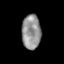
Tissue: skin
Cell type: Epithelial cells
Senescence score: 0.8603
Nuclear area (px): 643
Mean DAPI intensity: 145.434